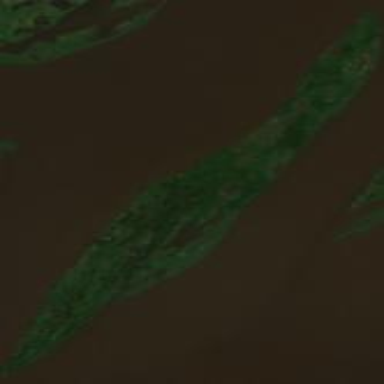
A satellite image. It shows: Island covered with dense forest.